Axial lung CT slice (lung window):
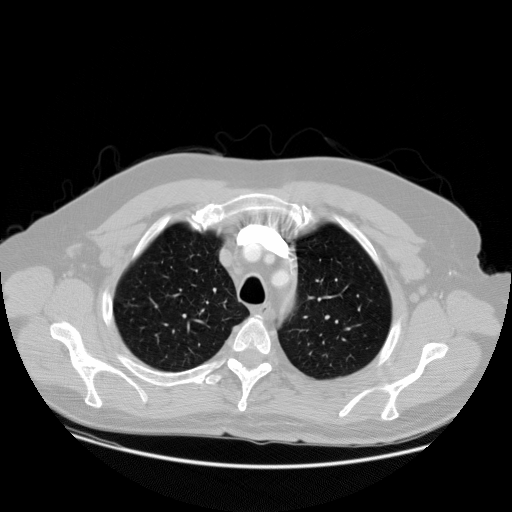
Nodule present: no